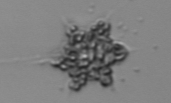
Label: Dictyocha